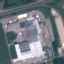
Land use / land cover: Industrial